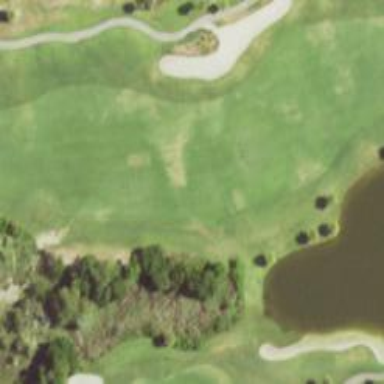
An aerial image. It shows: Golf fairway surrounded by grass.